Field crop: maize
Growth stage: 1
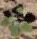
Species: chenopodium